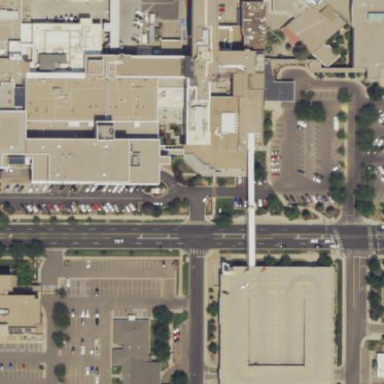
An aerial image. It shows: Healthcare facility identified as hospital.